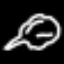
Label: leaf